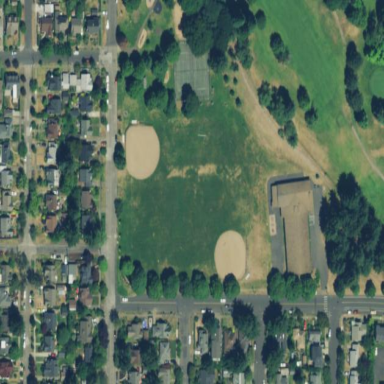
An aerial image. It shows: Baseball pitch for leisure and sports activities.